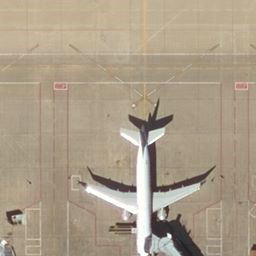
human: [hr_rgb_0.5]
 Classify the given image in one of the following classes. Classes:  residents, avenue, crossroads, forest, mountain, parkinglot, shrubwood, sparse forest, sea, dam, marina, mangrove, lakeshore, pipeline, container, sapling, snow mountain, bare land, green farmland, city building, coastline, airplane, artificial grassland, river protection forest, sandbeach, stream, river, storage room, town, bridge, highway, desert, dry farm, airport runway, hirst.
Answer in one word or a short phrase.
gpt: airplane